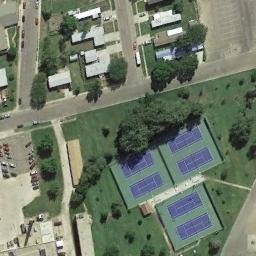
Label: tennis_court